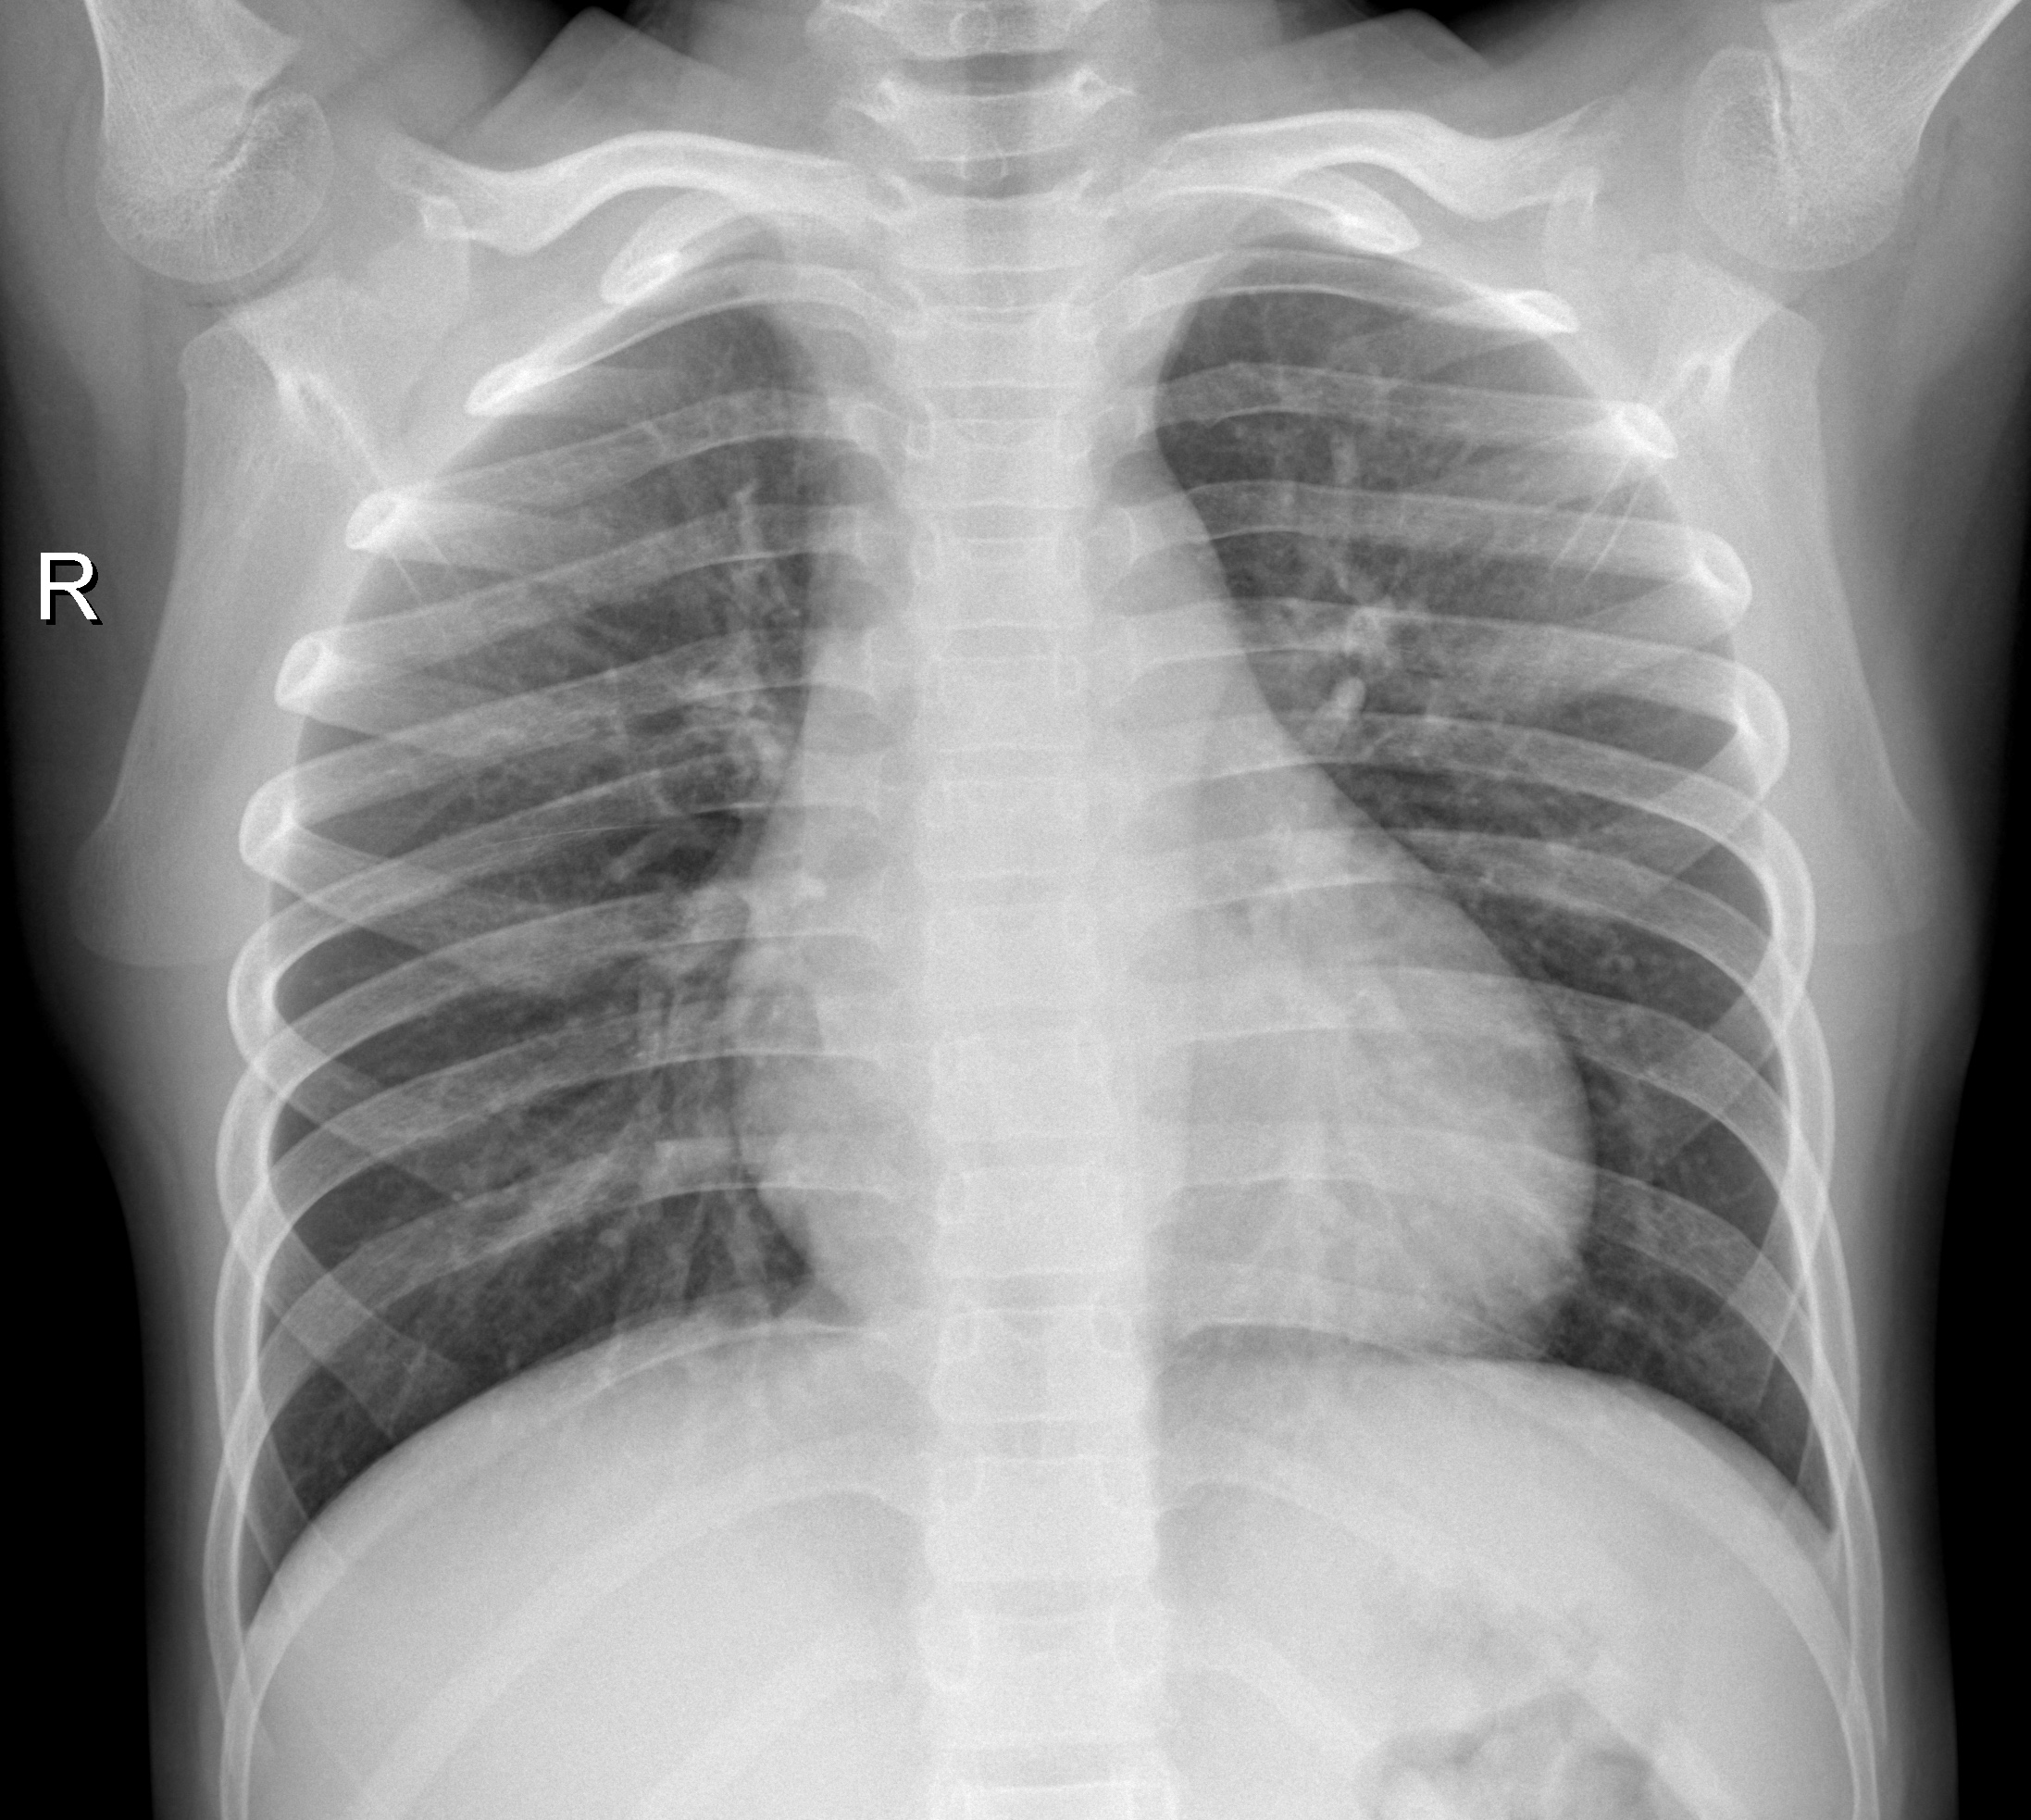
Diagnosis: NORMAL